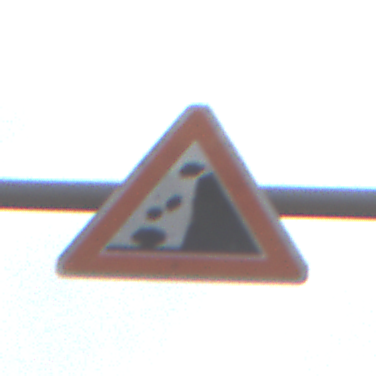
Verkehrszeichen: SteinschlagRechts
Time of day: Midday
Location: Outdoor (Suburban)
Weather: Overcast
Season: NotSpecified
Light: Natural